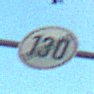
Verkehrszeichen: EndeGeschwindigkeit130
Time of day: SunriseSunset
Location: Outdoor (Nature)
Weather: PartlyCloudy
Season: NotSpecified
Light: Natural